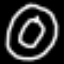
Label: donut